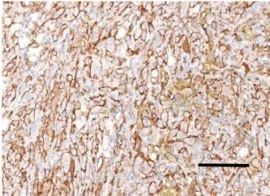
Pathology of a 49-year-old female patient with mediastinal EHE at the first treatment. Vimentin , scale bar = 200 mum.
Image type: pathology (immunostaining)